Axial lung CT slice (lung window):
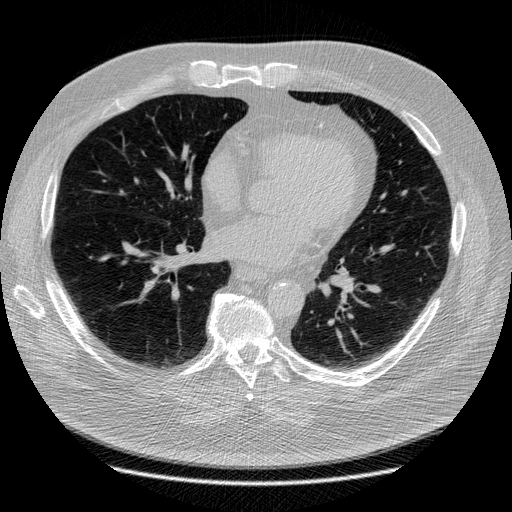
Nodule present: no